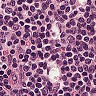
Metastatic tissue present: no